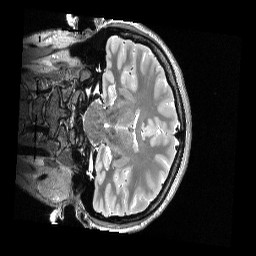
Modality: T2w
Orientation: coronal
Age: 19
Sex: female
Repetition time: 3.2 s
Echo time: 0.563 s